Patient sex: M
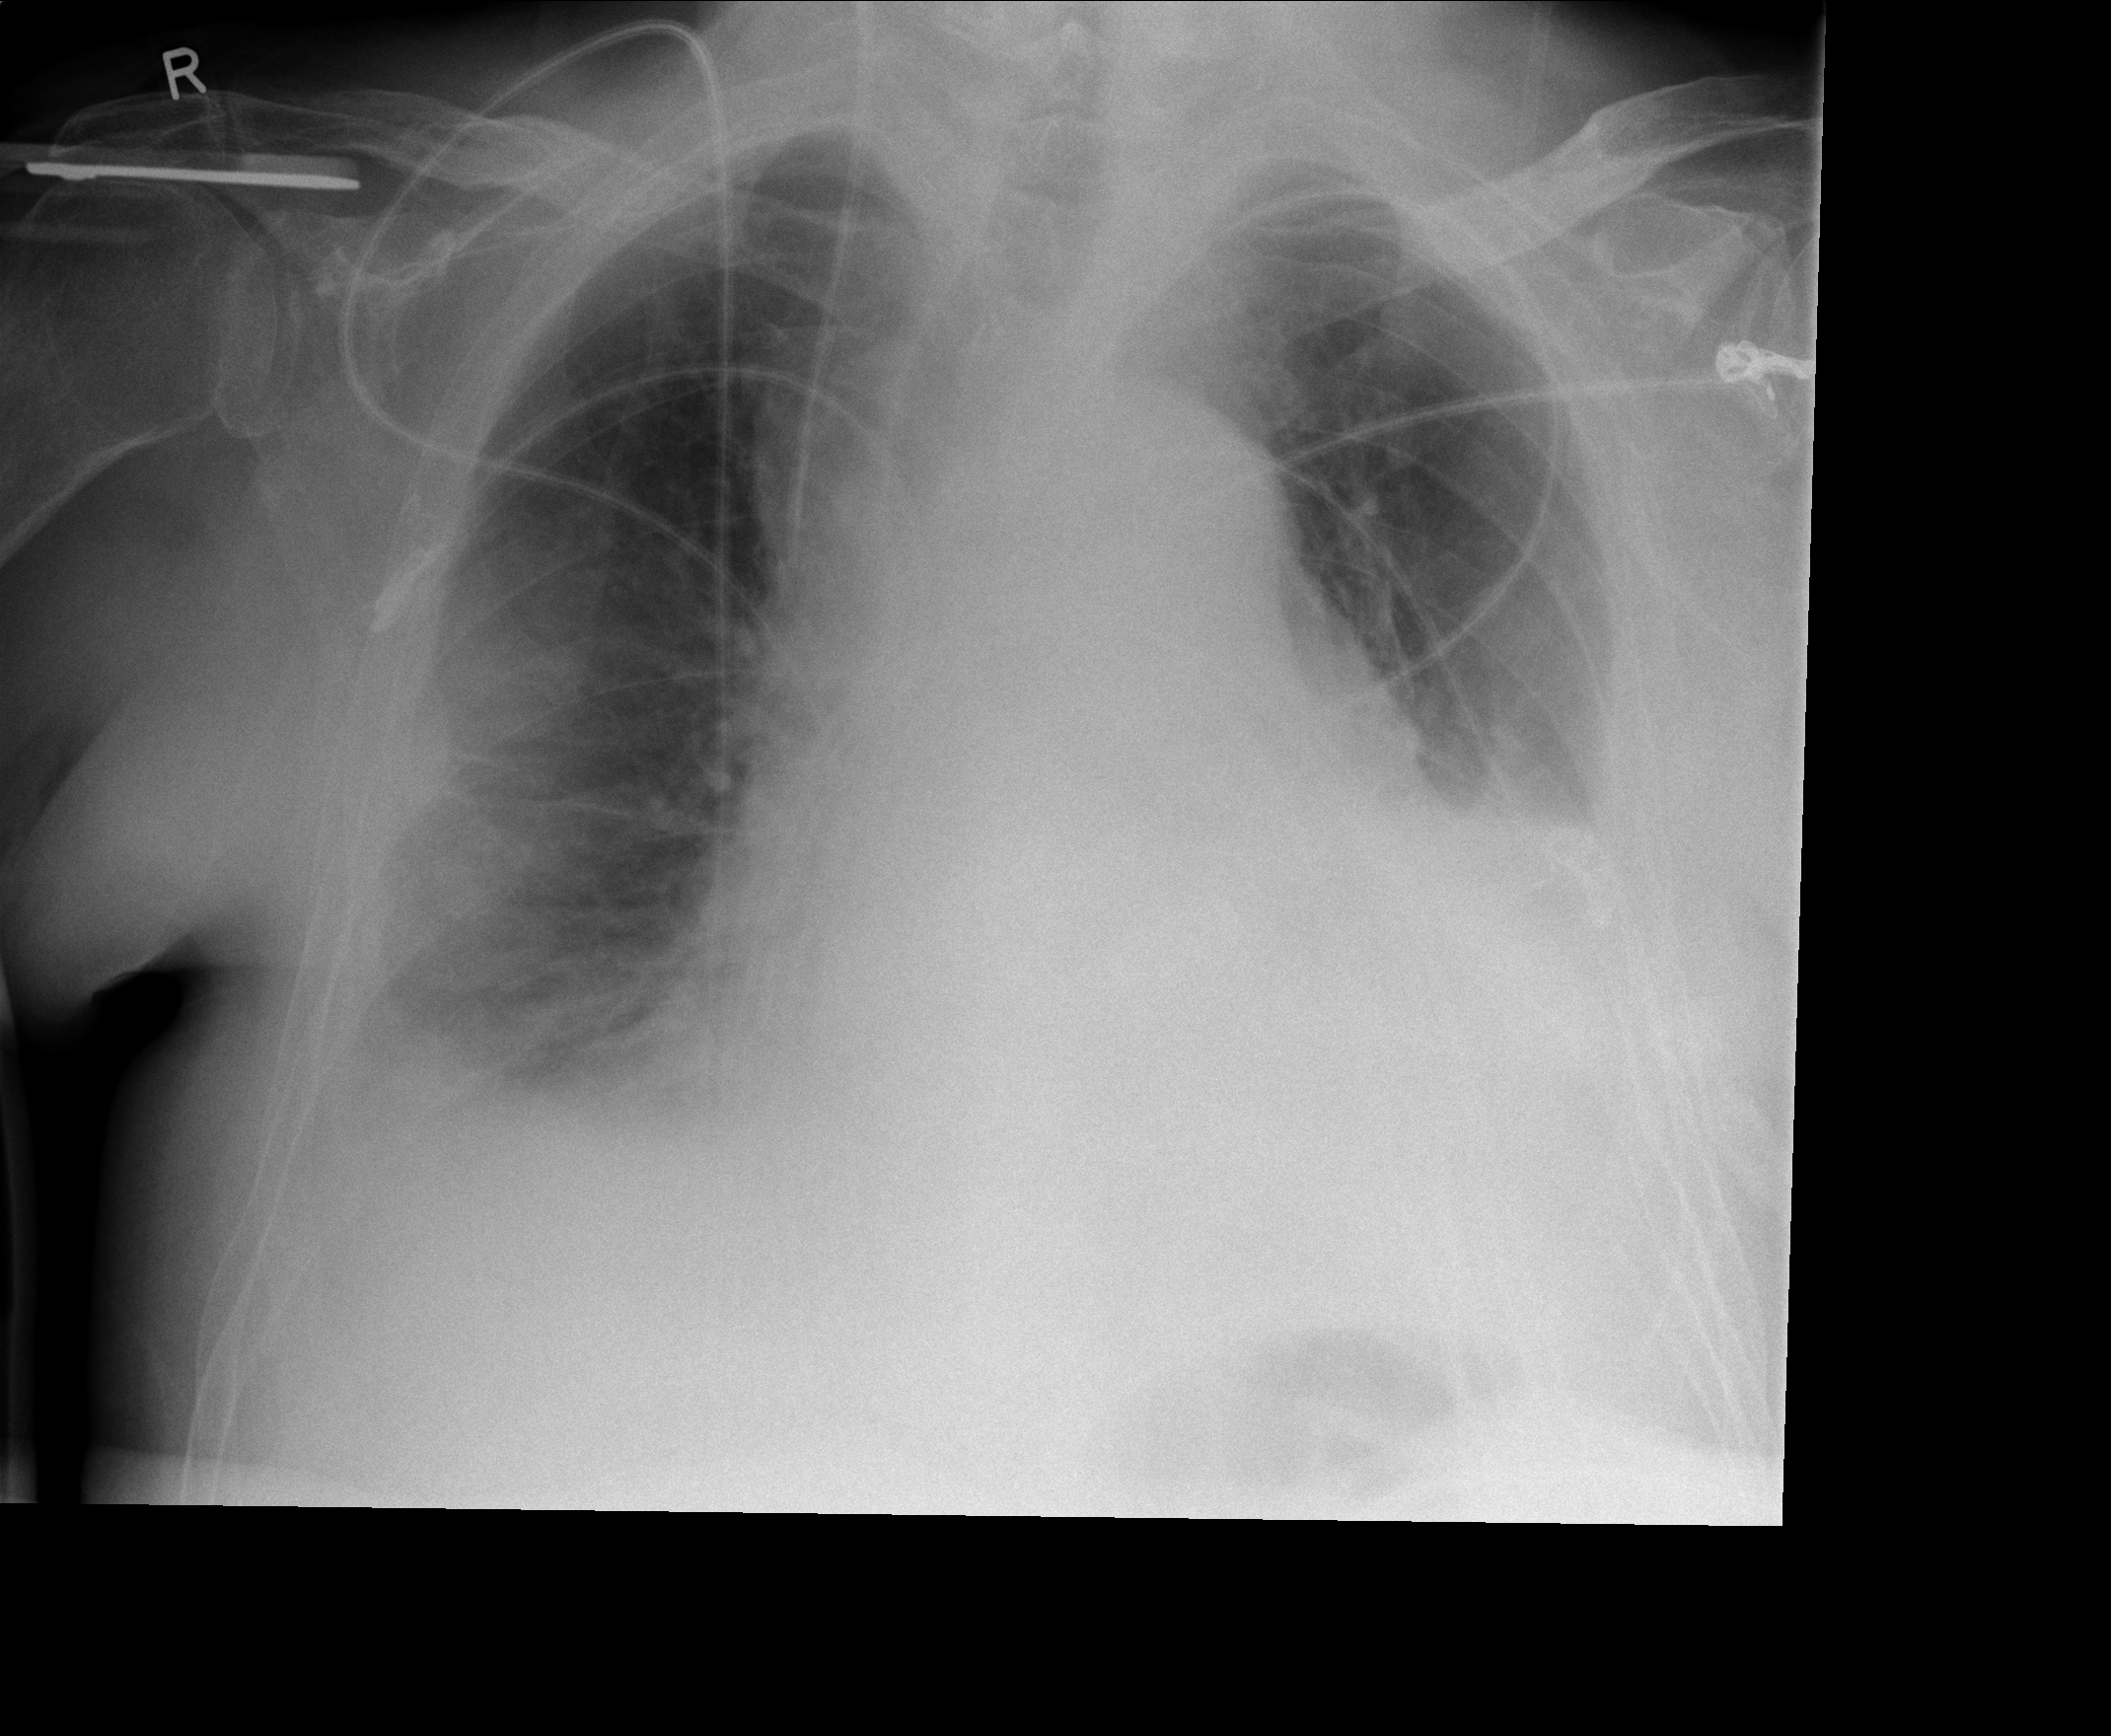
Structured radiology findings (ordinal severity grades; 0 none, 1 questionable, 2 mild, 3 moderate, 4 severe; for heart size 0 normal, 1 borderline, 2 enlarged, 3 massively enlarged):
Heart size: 2
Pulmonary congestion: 2
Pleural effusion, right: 2
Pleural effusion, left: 3
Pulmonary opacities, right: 2
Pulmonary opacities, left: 0
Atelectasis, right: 2
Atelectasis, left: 2